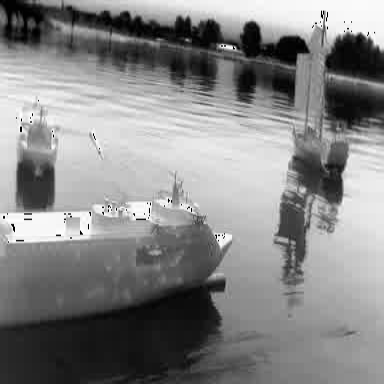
There is a liner in the infrared image.